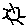
Label: sun